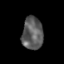
Tissue: skin
Cell type: Epithelial cells
Senescence score: 0.1834
Nuclear area (px): 663
Mean DAPI intensity: 92.808